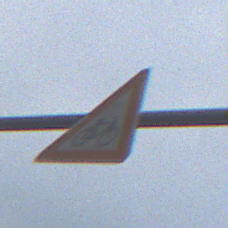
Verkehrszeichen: RadverkehrLinks
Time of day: MorningAfternoon
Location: Outdoor (Urban)
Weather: Overcast
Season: NotSpecified
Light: Natural